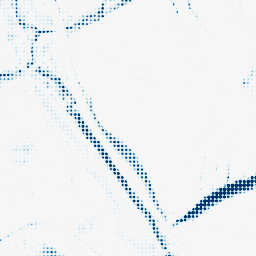
Category: morphological
Decomposition family: morphological_rect
Decomposition parameters: operation: closing
width: 5
height: 20
Upsampling method: sinc_hamming
Upsampling parameters: scale: 8
kernel_size: 4
Upsampling scale: 8